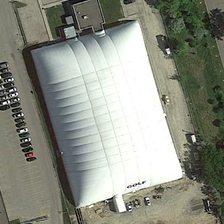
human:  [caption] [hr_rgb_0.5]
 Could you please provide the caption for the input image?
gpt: some cars and green trees are in two sides of a white rectangle center building .

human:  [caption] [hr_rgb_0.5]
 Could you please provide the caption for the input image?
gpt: some cars and green trees are in two sides of a white rectangle center building .

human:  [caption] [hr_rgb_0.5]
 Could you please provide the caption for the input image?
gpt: some cars and green trees are in two sides of a white rectangle center building .

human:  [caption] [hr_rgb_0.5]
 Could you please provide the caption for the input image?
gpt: some cars and green trees are in two sides of a white rectangle center building .

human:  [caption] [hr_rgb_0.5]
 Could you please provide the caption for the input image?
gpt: some cars and green trees are in two sides of a white rectangle center building .